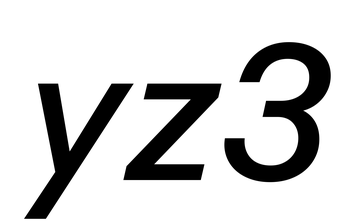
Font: InstrumentSans-Italic_Medium_Italic